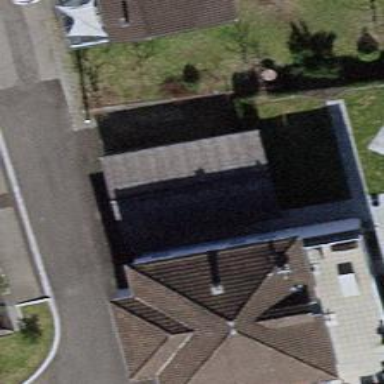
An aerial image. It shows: Garage.